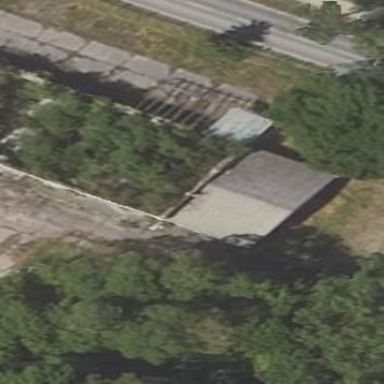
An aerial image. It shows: Shed building.